Field crop: maize
Growth stage: 2
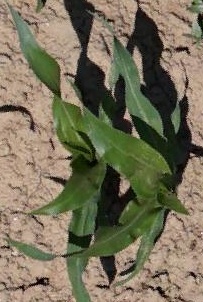
Species: maize